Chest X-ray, AP view. Patient: 76 years old, sex M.
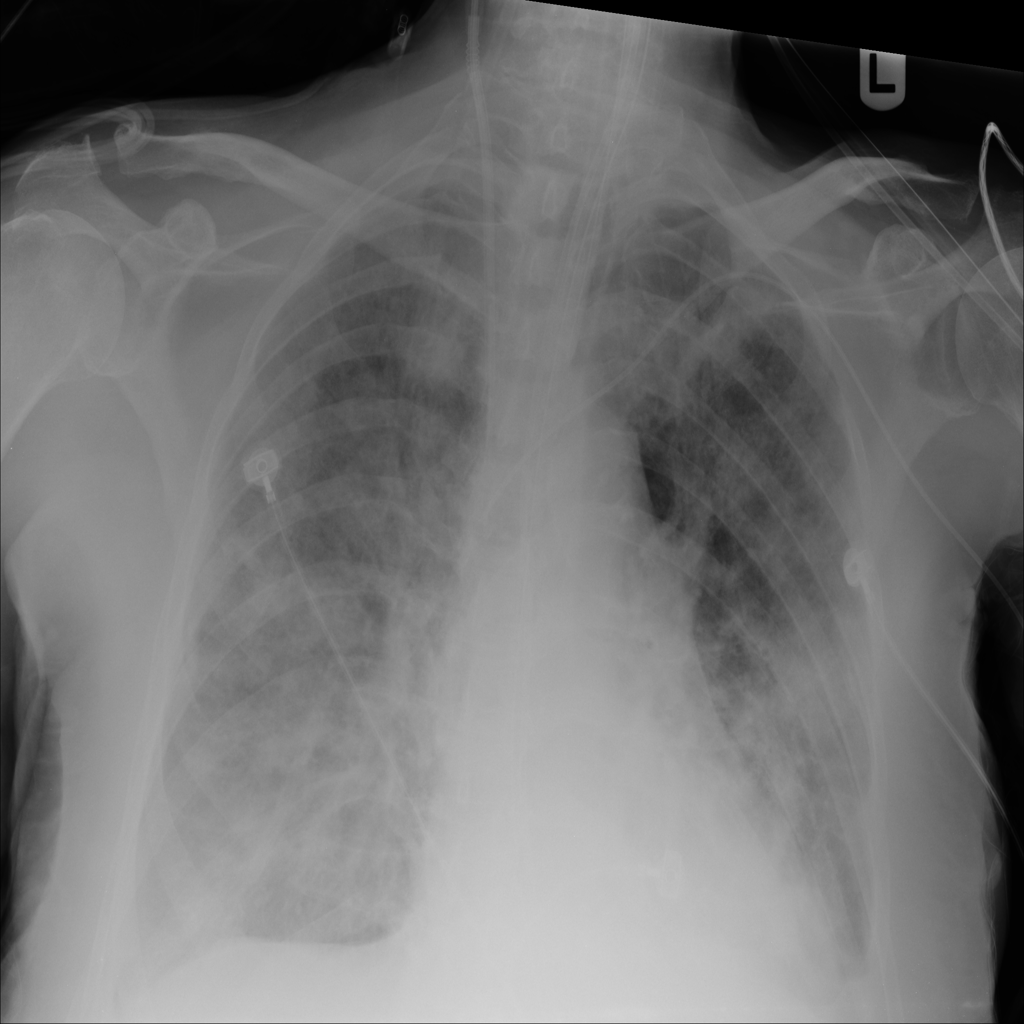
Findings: Infiltration